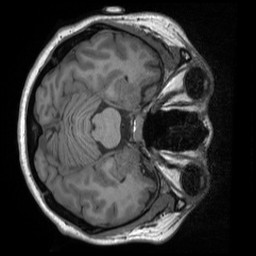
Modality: T1w
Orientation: axial
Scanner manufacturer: siemens
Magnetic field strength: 3 T
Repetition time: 2 s
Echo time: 0.0023 s